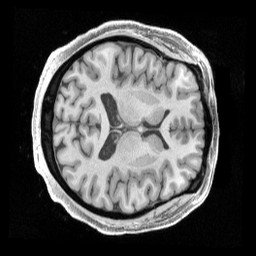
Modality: T1w
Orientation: axial
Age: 29
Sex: female
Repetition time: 2.4 s
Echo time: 0.00222 s